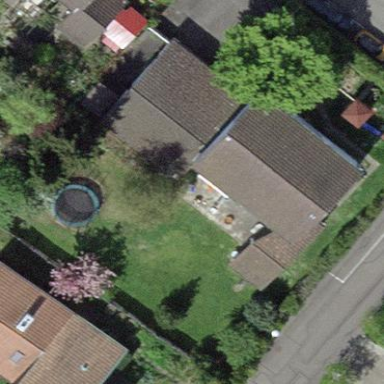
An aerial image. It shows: Part of building.